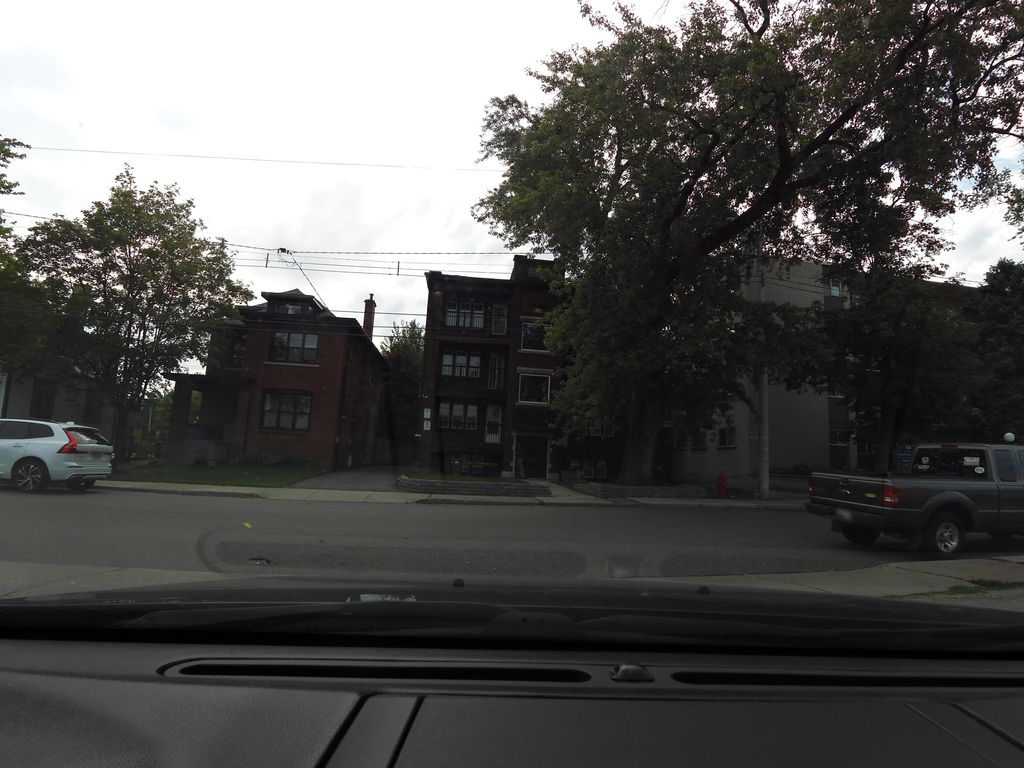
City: hamilton